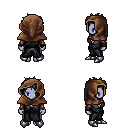
a pixel art fantasy rpg character, female body template, dark elf, purple skin, gray robe, teal pants, gray bedhead hairstyle, cloth hood, leather bracers, metal boots, four views (front, back, left, right), 2x2 character sprite sheet, small pixel art, hard edges, no anti-aliasing